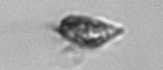
Label: Prorocentrum_triestinum